Field crop: maize
Growth stage: 2
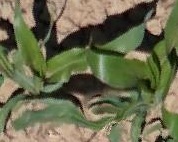
Species: maize